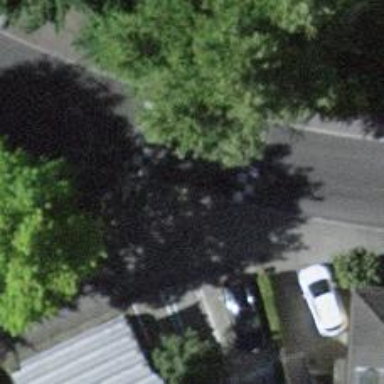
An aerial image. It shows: Kerb serving as barrier.